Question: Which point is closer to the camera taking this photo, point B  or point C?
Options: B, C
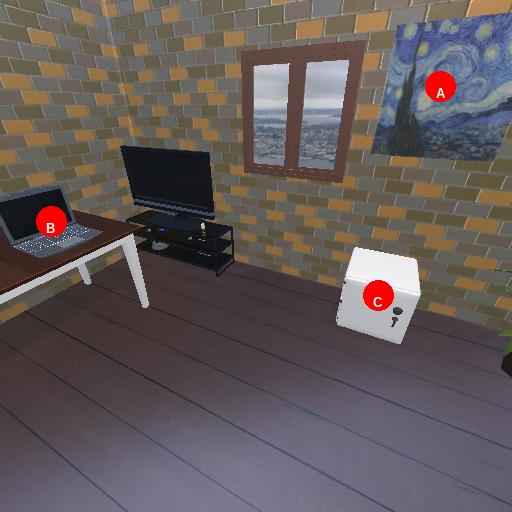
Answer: B